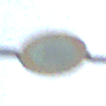
Verkehrszeichen: VerbotFahrzeugeAllerArt
Umgebung: Outdoor, Nature
Tageszeit: MorningAfternoon
Wetter: PartlyCloudy
Licht: Natural
Jahreszeit: NotSpecified
Kontrast: HighContrast